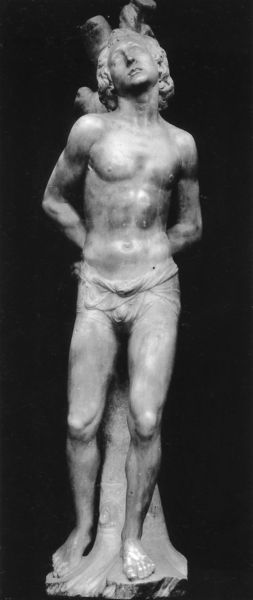
Titel: Hl. Sebastian
Künstler: Antonio Rosselino
Institution: Empoli, Museo della Collegiata
Schlagwörter: flügel, kopf, lendenschurz, mann, nackt, schurz, weiß, brust, frau, grau, marmor, mund, nase, schwarz, säule, blick, tuch, anatomie, arme, gesicht, mensch, stehen, stein, hals, hände, figur, haare, locken, engel, skulptur, statue, beine, füße, fels, muskeln, angelehnt, bauch, bildhauerei, podest, knie, foto, oben, barfuss, penis, stolz, schwarzweiß, jüngling, leid, muskel, faun, märtyrer, hörner, anlehnen, mamor, mager, sebastian, gefesselt, nippel, verklärung, fiskulptur, fasr nckt